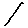
Label: line